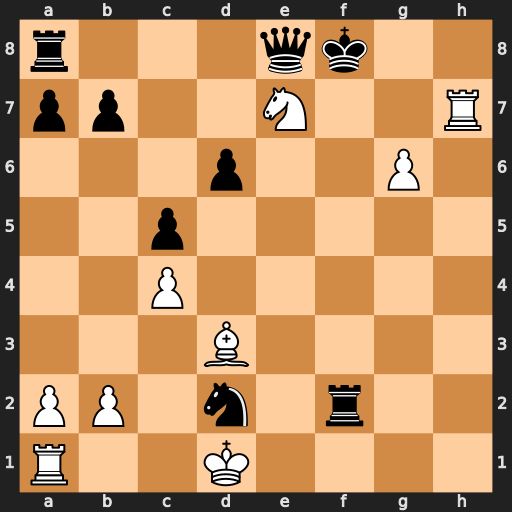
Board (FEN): r3qk2/pp2N2R/3p2P1/2p5/2P5/3B4/PP1n1r2/R2K4
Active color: w
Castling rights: -
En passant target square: -
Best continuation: g7+ Kxe7 g8=Q+